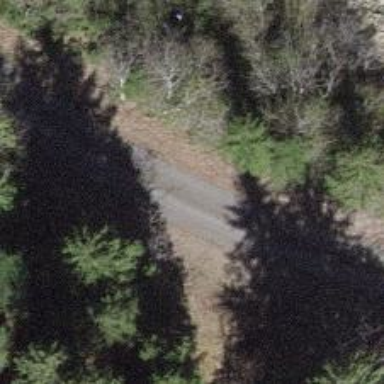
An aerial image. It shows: Unclassified road on bridge.